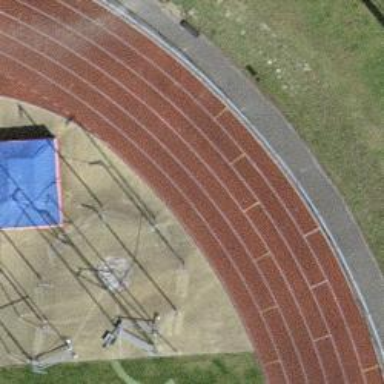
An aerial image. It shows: Track located within leisure land area.